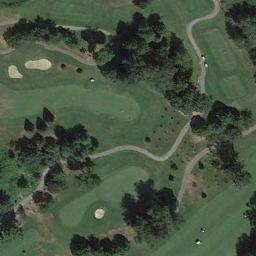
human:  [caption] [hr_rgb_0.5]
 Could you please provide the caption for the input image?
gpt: There are many trees near the golf course .

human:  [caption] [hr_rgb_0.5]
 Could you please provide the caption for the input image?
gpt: There are a few bunkers and a few paths on the large green lawn on the golf course and many trees .

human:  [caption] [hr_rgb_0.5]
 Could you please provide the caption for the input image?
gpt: There are five bunkers in this area, Two winding paths and a small river .

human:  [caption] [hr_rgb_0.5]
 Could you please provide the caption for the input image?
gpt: The golf course has some putting greens, Fairways, Roads, Barrier trees and three sandpits and some barrier trees are on both sides of the fairways .

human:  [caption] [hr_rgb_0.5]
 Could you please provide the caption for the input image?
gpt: There are three bunkers and some trees on the golf course .